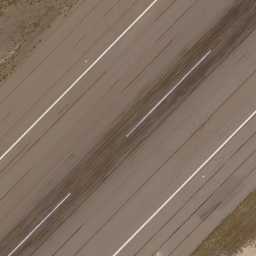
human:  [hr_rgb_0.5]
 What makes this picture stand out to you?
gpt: runway